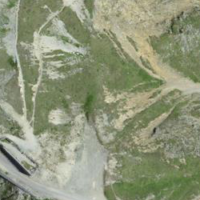
EUNIS habitat code: 31
Species observed at this site:
Kalmia procumbens
Anthus trivialis
Oenanthe oenanthe
Linaria cannabina
Geum montanum
Anthus spinoletta
Montifringilla nivalis
Buteo buteo
Prunella collaris
Silene acaulis
Phoenicurus ochruros
Pyrrhocorax graculus
Aquila chrysaetos
Corvus corax